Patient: sex F, age 83
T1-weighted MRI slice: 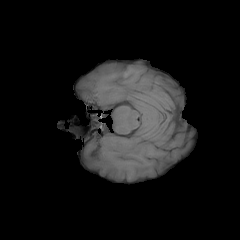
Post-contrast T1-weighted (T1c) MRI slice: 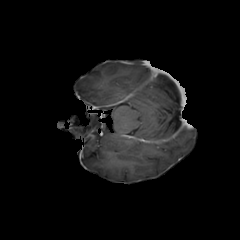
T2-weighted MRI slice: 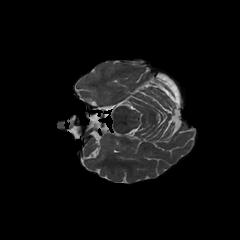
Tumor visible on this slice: no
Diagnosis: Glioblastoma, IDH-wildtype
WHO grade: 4